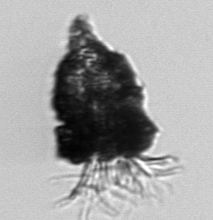
Label: Tintinnopsis